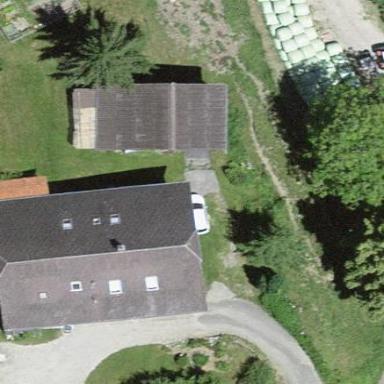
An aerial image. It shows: Farm building.